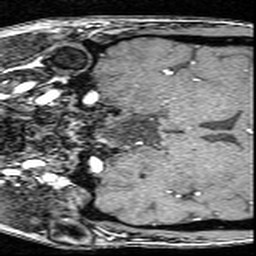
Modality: angio
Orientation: coronal
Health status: ill
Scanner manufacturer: siemens
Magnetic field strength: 3 T
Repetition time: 0.022 s
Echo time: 0.00395 s